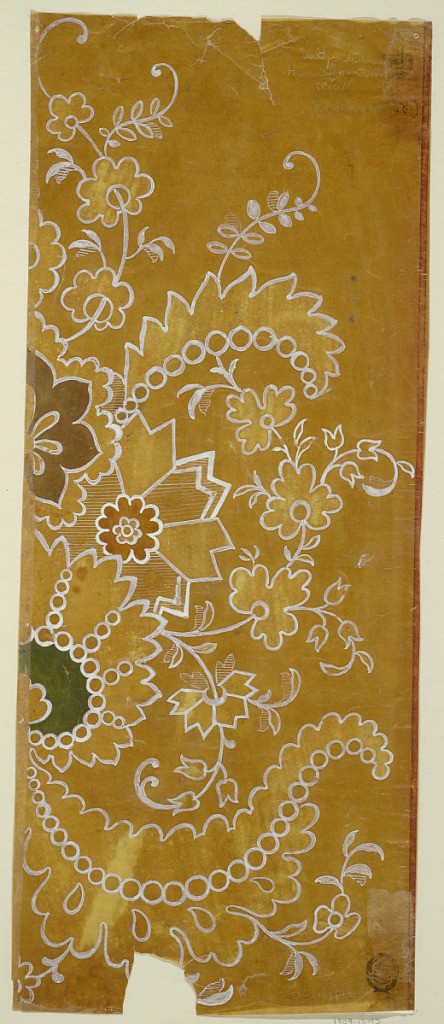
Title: Design for a Silk Damask
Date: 1815–1840
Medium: Brush and white, brown, green, lilac, and red opaque watercolor (partly applied at the reverse) on oily traving paper
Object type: drawing
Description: The right half of a fantastical floral palmette, following the style of about 1730, is shown. A chain motif occurs in the place of ribs of leaves. Reverse: red strip along the left edge.